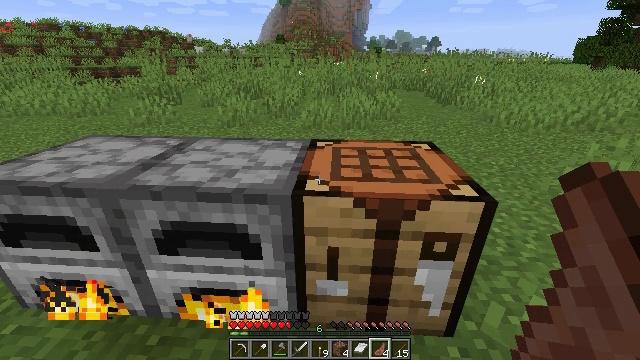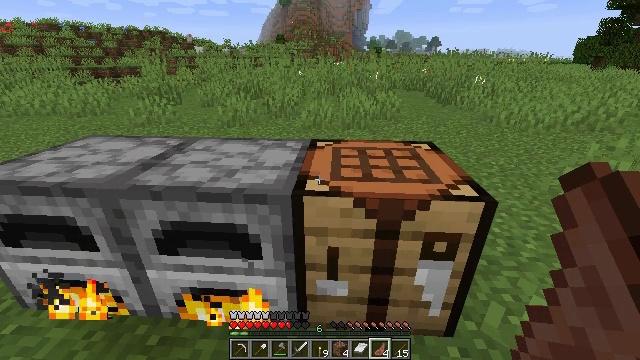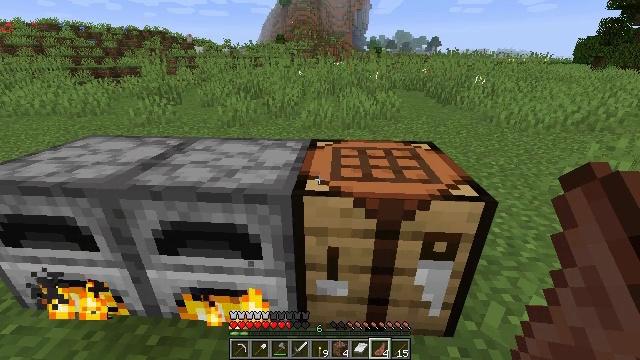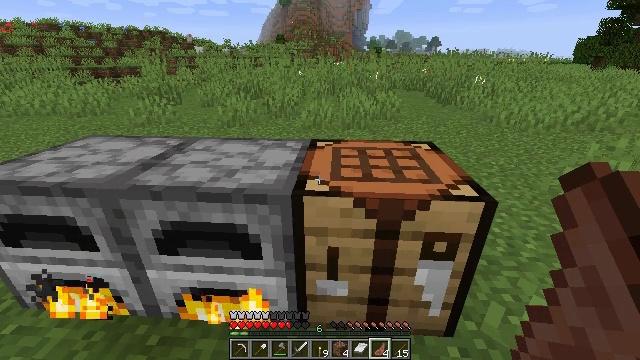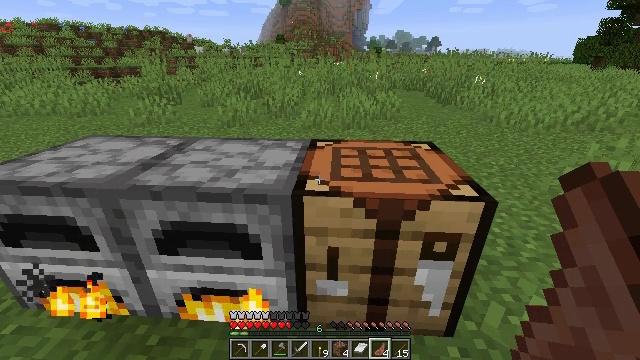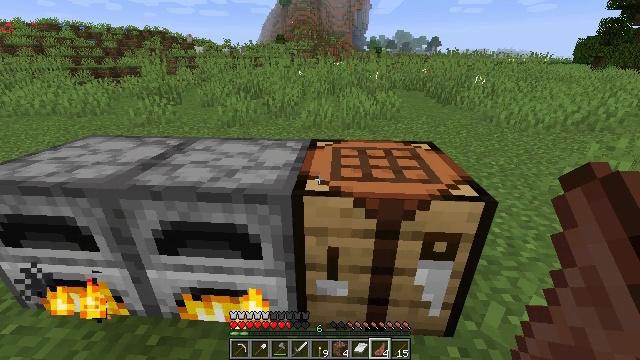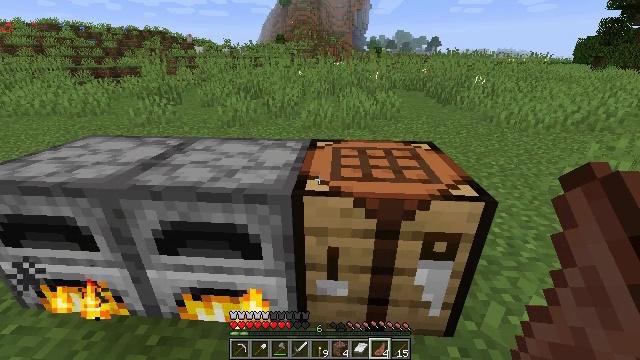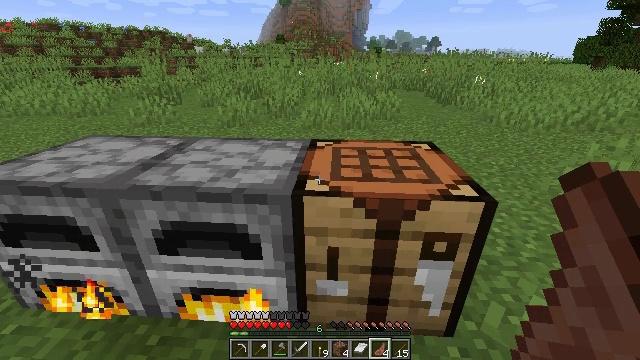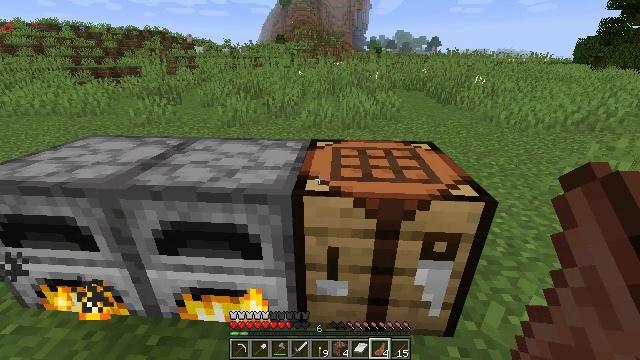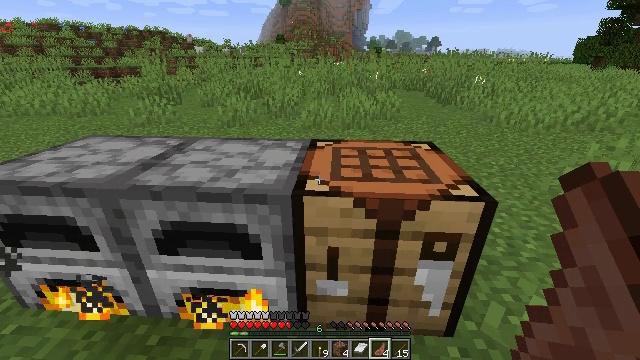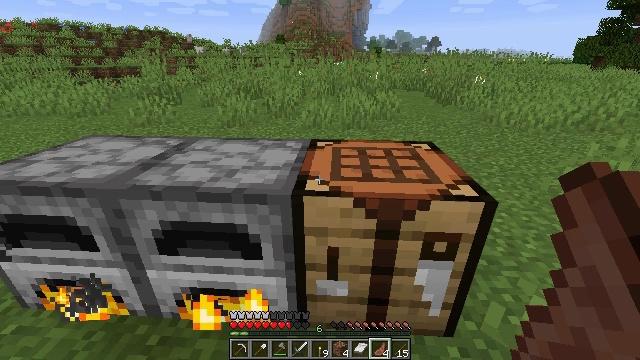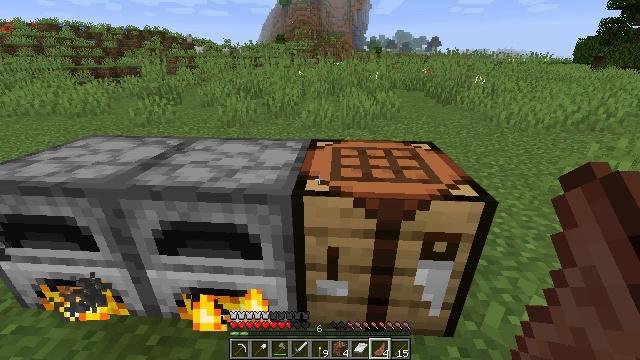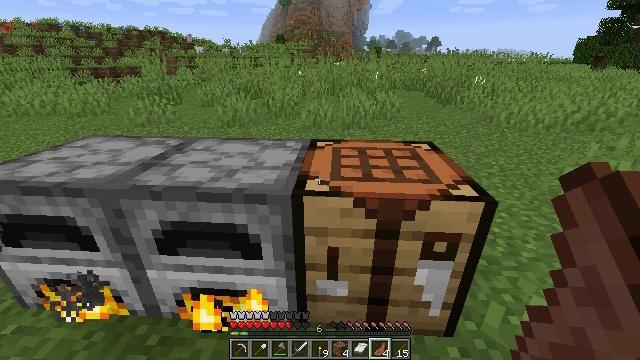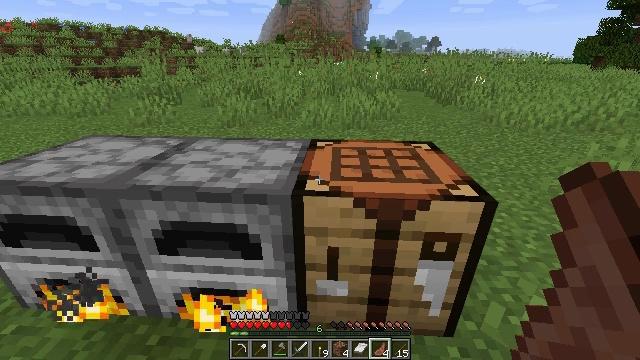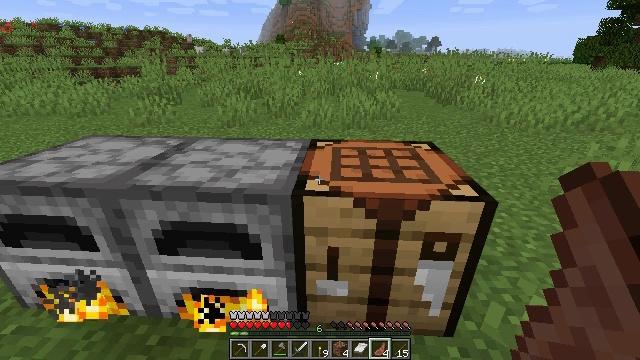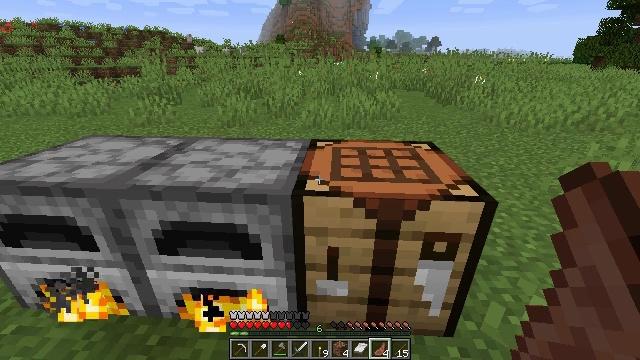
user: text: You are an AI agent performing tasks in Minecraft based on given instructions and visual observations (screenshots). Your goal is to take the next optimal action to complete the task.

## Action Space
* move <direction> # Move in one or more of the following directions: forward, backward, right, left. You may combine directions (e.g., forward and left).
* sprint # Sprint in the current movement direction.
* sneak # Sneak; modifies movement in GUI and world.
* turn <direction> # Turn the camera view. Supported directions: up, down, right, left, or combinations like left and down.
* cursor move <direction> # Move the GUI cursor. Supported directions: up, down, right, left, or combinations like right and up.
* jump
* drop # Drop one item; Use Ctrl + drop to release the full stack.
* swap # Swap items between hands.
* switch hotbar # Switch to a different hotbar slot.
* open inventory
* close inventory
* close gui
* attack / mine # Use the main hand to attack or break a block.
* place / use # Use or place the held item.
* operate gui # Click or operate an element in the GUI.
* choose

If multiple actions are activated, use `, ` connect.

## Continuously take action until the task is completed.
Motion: motion action
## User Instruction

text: Defeat the zombie villager.
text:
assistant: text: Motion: no_op
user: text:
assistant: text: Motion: no_op
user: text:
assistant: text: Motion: no_op
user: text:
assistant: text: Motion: no_op
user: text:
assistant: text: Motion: no_op
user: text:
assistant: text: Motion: no_op
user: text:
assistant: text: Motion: no_op
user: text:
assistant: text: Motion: no_op
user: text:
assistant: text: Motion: no_op
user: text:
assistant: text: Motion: no_op
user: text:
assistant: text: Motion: no_op
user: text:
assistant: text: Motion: no_op
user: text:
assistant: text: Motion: no_op
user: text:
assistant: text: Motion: no_op
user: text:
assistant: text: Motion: no_op
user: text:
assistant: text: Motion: no_op
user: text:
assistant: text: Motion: no_op
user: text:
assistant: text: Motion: no_op
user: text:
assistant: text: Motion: no_op
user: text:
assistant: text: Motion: no_op
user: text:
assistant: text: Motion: no_op
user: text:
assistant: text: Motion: no_op
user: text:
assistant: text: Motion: no_op
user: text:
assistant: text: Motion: no_op
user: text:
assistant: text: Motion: no_op
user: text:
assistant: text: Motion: no_op
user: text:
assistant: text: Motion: no_op
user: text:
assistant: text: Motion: no_op
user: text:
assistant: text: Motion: no_op
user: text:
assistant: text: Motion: no_op